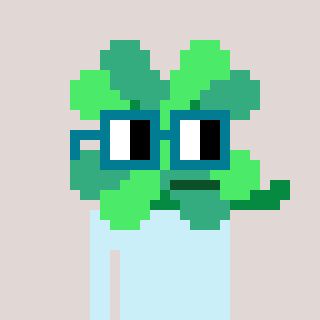
a pixel art character with square dark green glasses, a clover-shaped head and a darkbrown-colored body on a warm background